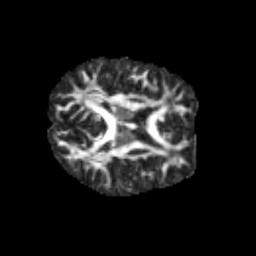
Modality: FA
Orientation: axial
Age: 13
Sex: male
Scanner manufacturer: siemens
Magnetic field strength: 3 T
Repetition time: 3.8 s
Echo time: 0.07 s